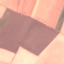
Land use / land cover: AnnualCrop